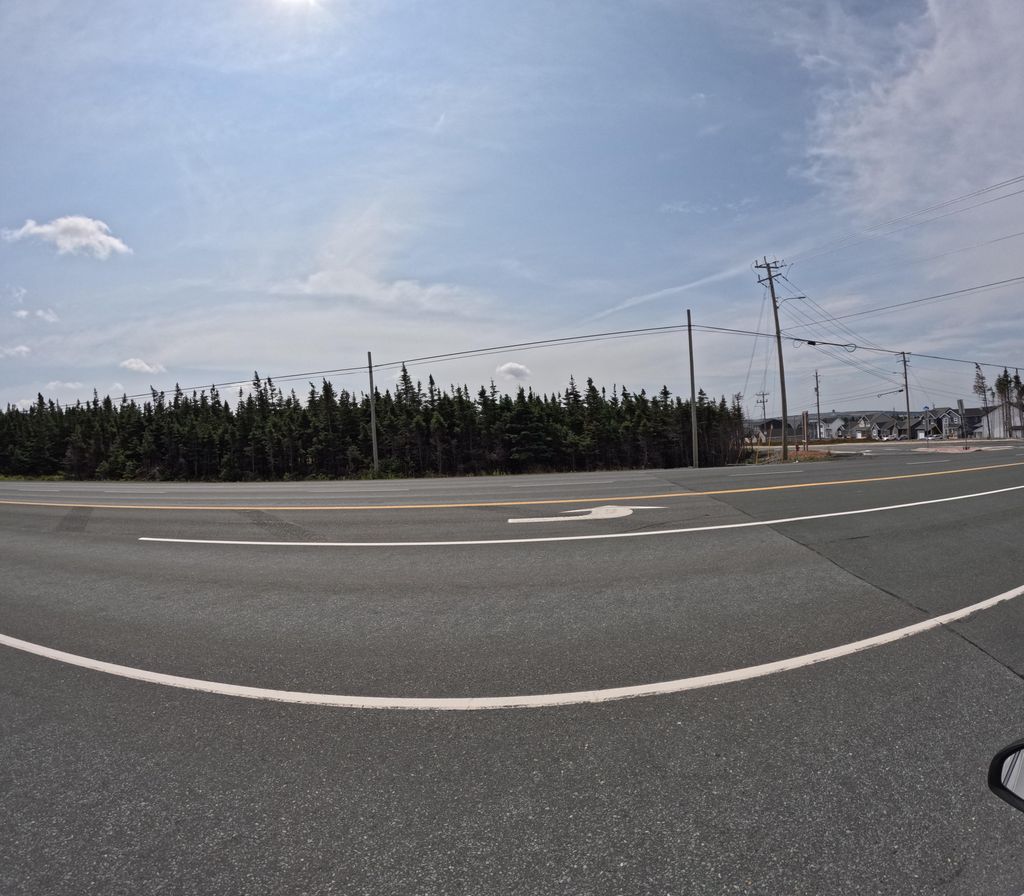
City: st_johns